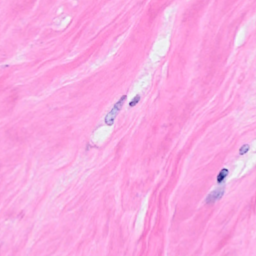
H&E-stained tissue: Breast